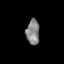
Tissue: skin
Cell type: Epithelial cells
Senescence score: 0.2534
Nuclear area (px): 327
Mean DAPI intensity: 132.156